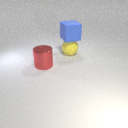
large red metal cylinder to the left of large yellow rubber sphere